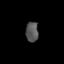
Tissue: prostate
Cell type: Epithelial cells
Senescence score: 0.3592
Nuclear area (px): 245
Mean DAPI intensity: 86.359